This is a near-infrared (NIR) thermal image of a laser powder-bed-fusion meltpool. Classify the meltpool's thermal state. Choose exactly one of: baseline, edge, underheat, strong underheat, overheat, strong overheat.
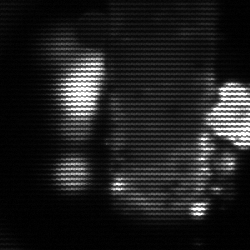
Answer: strong underheat